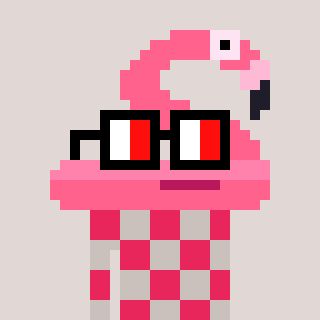
a pixel art character with square glasses with black frames and red eyes, a flamingo-shaped head and a foggrey-colored body on a warm background